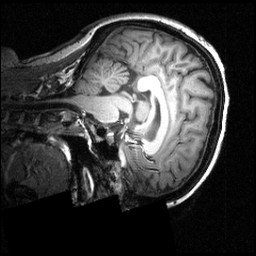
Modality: T1w
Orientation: sagittal
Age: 27
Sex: female
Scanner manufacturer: siemens
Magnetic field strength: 3.951 T
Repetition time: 1.5 s
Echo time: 0.00335 s